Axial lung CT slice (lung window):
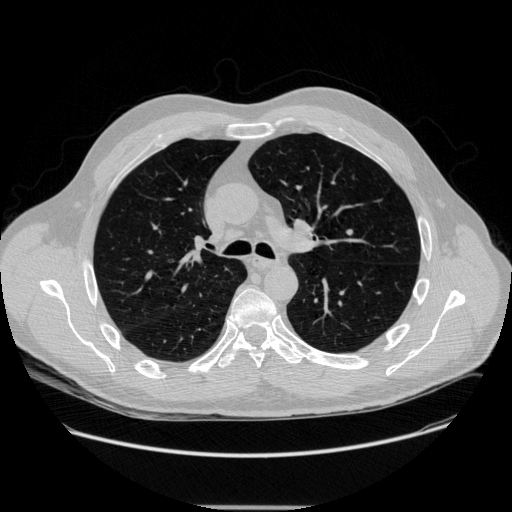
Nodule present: no